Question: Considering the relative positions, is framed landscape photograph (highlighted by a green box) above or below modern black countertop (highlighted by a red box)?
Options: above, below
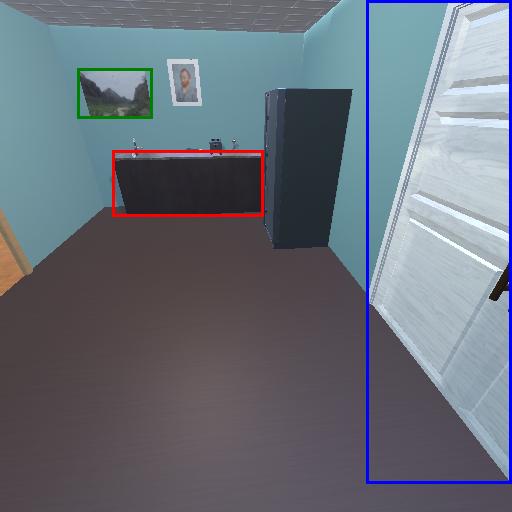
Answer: above